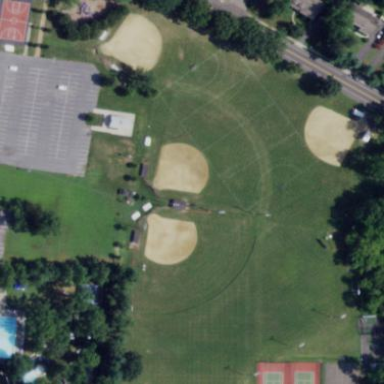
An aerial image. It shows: Softball pitch for leisure land activities.